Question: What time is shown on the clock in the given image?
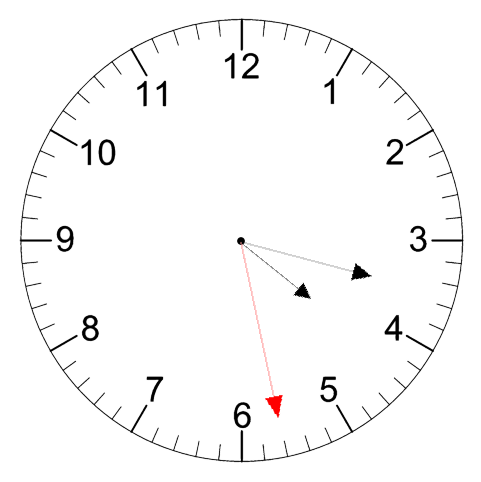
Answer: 04:17:28